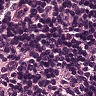
Metastatic tissue present: no